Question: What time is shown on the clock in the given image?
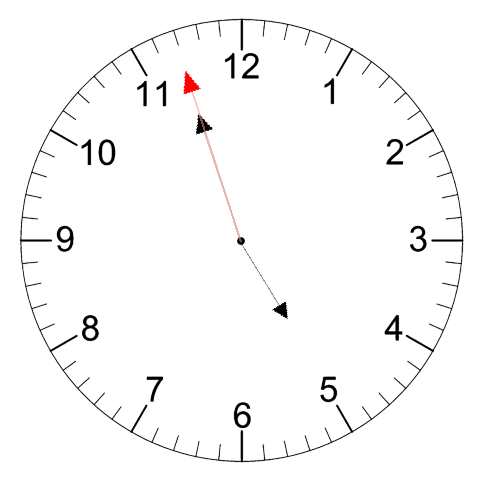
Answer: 04:56:57